Field crop: maize
Growth stage: 2
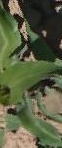
Species: maize